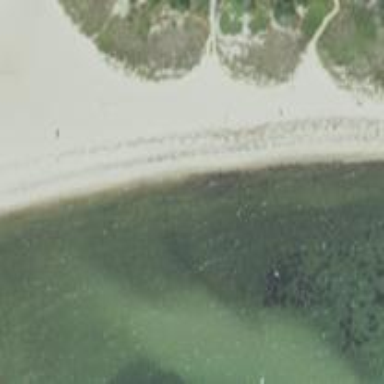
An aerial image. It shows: Scenic beach with natural beauty.